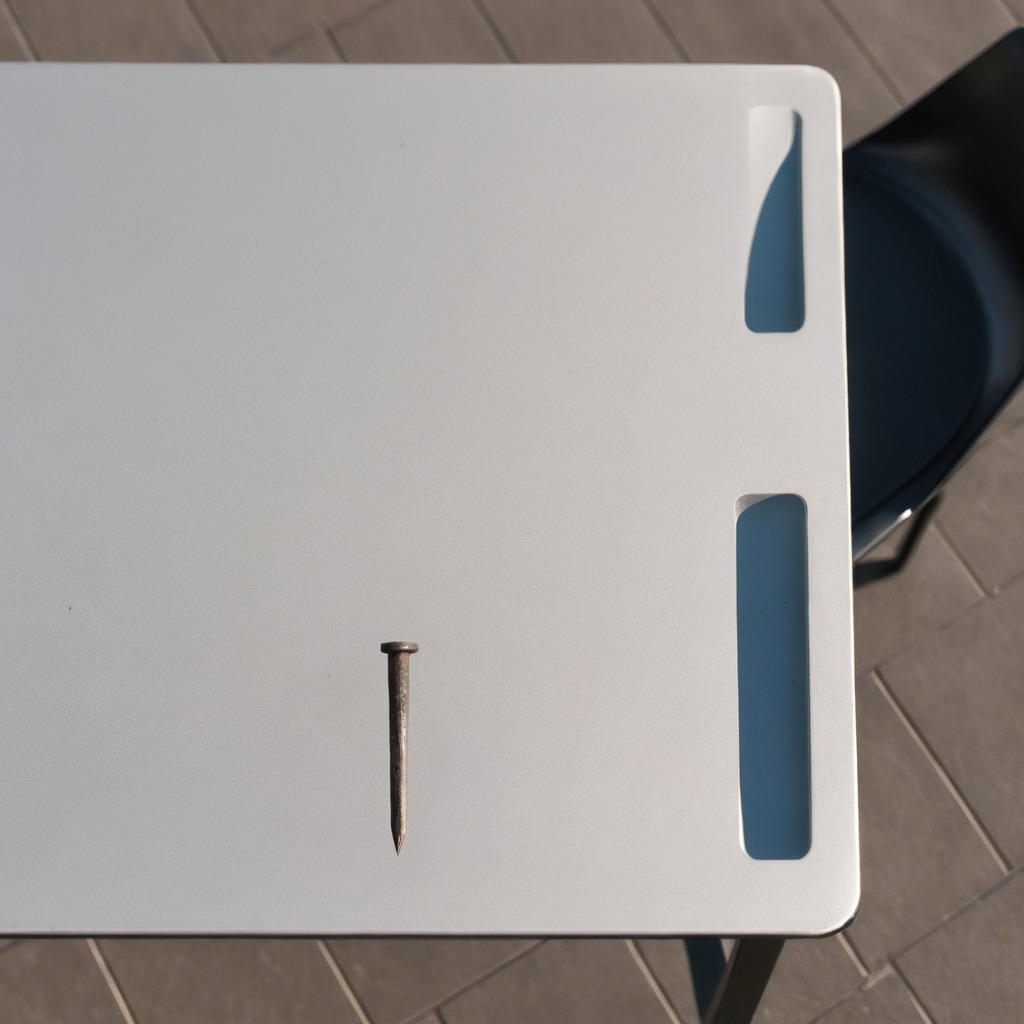
A nail is lying on a clean utility table in a temporary outdoor tool station.